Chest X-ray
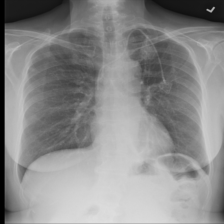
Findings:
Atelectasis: negative
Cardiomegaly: negative
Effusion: negative
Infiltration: negative
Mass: negative
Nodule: negative
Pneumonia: negative
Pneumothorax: negative
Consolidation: negative
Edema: negative
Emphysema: negative
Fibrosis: negative
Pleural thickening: negative
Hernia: negative